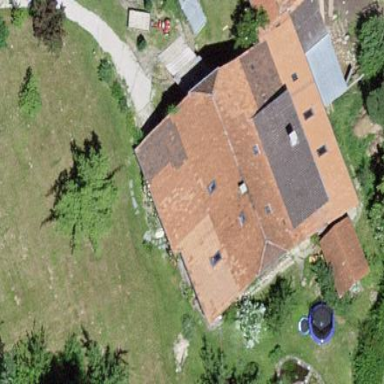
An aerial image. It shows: Farm building.